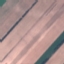
Land use / land cover class: AnnualCrop